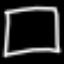
Label: square